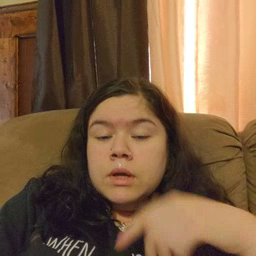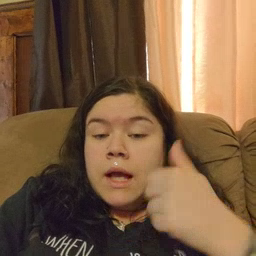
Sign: toothbrush